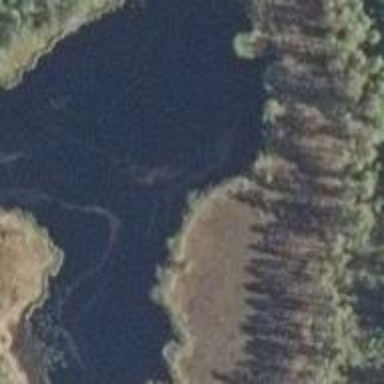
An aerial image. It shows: Serene pond surrounded by nature.